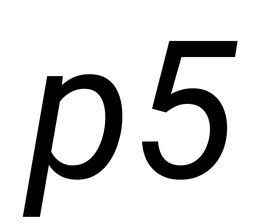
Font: Roboto-Italic_Italic